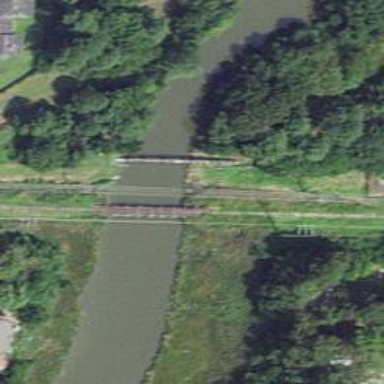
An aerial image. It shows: Disused railway bridge.